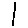
Label: line